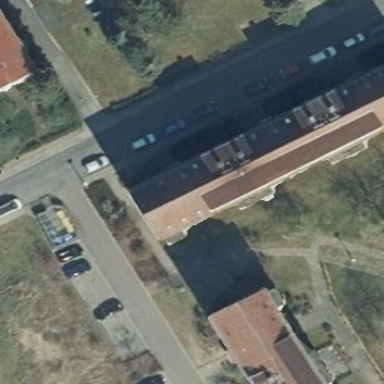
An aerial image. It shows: Gabled-roof brown apartment building.